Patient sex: M
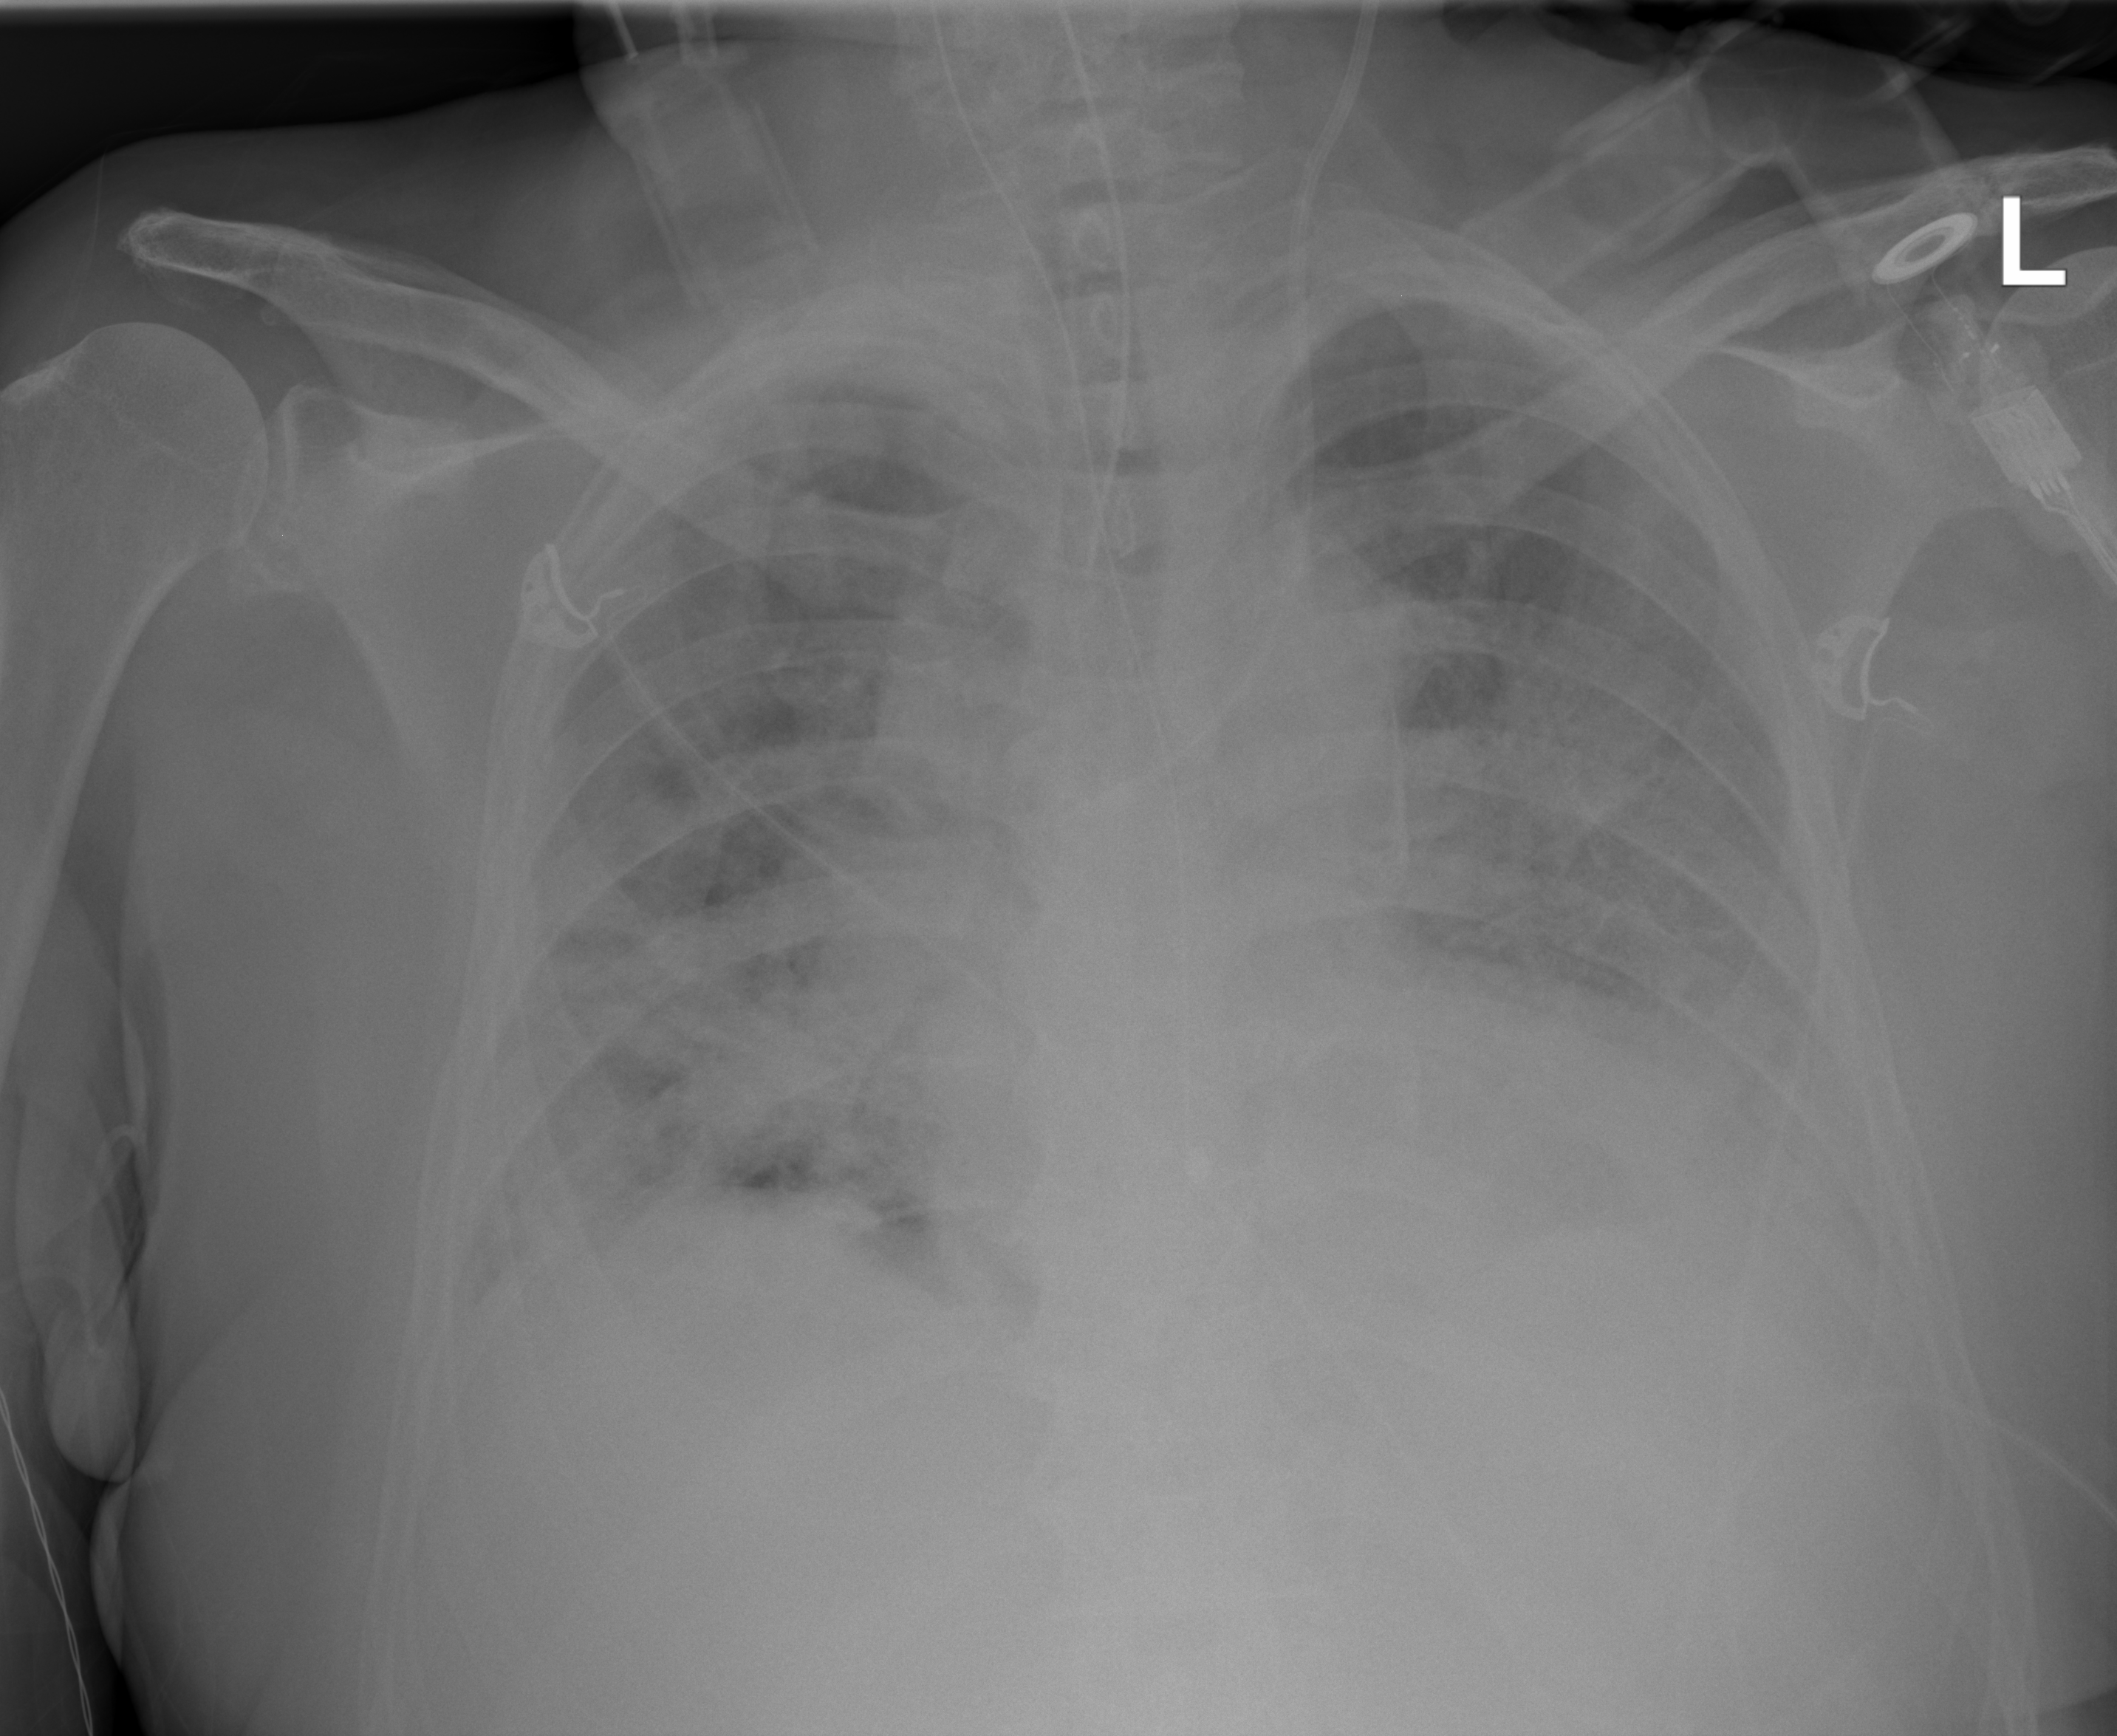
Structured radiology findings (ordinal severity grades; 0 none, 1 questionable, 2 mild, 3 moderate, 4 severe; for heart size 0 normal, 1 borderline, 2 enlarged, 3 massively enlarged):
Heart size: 2
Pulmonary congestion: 2
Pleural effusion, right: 2
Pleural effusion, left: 3
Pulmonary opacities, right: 3
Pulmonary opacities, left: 3
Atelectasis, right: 3
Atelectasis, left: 2